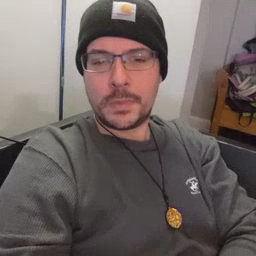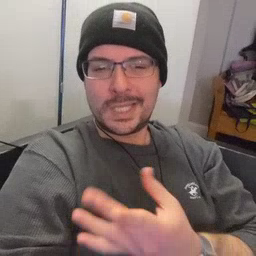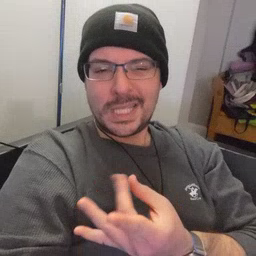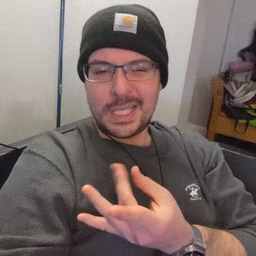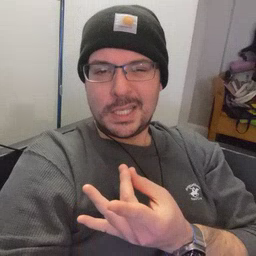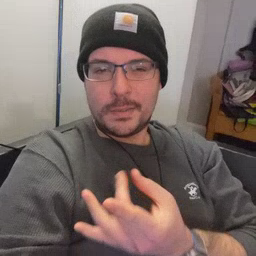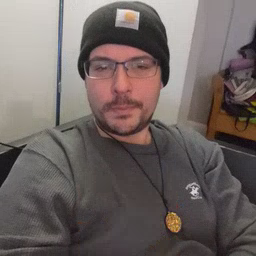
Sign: sticky